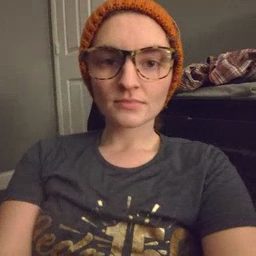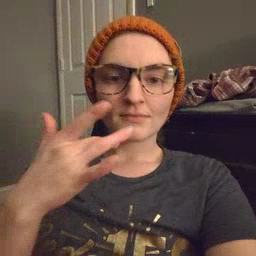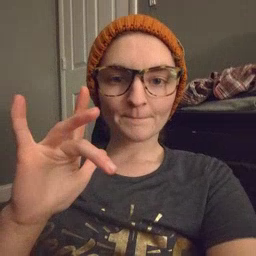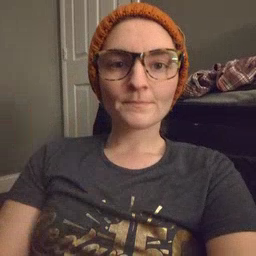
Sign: empty